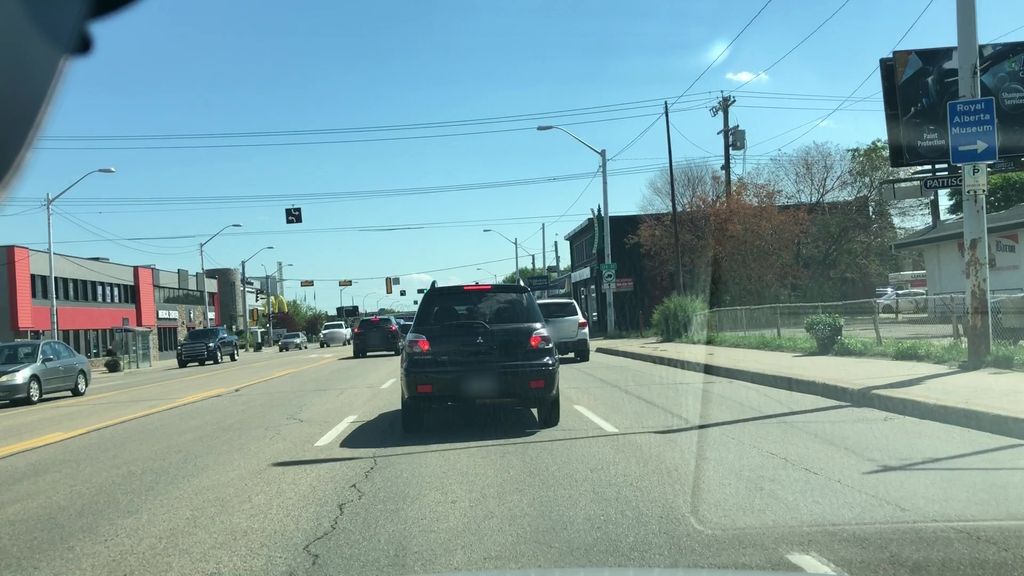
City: edmonton